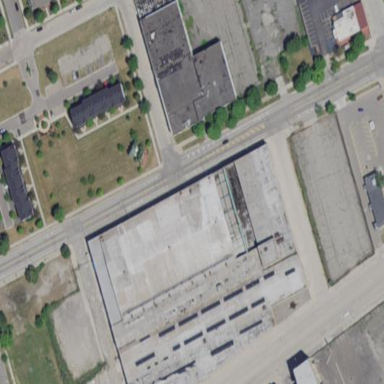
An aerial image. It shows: Industrial building.